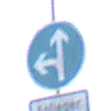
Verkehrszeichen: VorgeschriebeneFahrtrichtungGeradeausOderLinks
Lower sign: PersonengruppenFrei1
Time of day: SunriseSunset
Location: Outdoor (Nature)
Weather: PartlyCloudy
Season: NotSpecified
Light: Natural